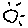
Label: sun